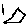
Label: line